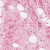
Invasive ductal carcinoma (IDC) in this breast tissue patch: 0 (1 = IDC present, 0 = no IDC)